Aerial crown-view tile of a tropical tree (Barro Colorado Island, Panama), acquired 20250414:
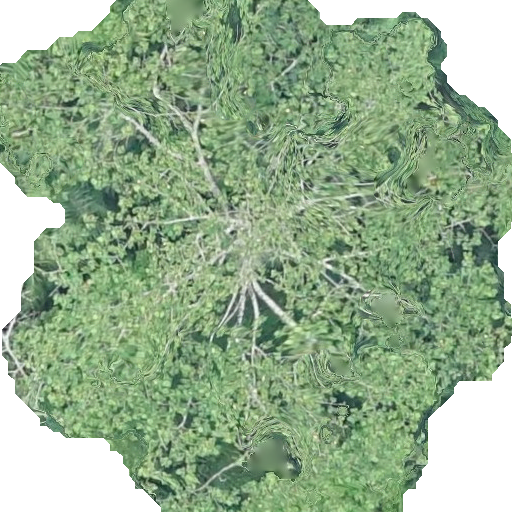
Species: Ochroma pyramidale
GBIF accepted scientific name: Ochroma pyramidale
Crown area: 352.375 m²